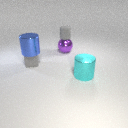
large purple metal sphere below small gray rubber cylinder